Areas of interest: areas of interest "Sport and cultural"
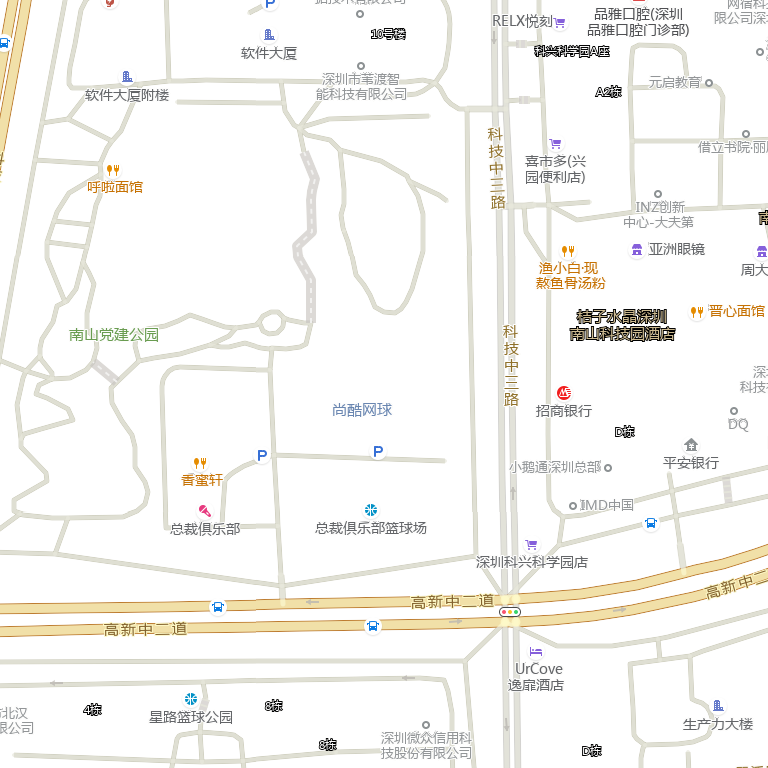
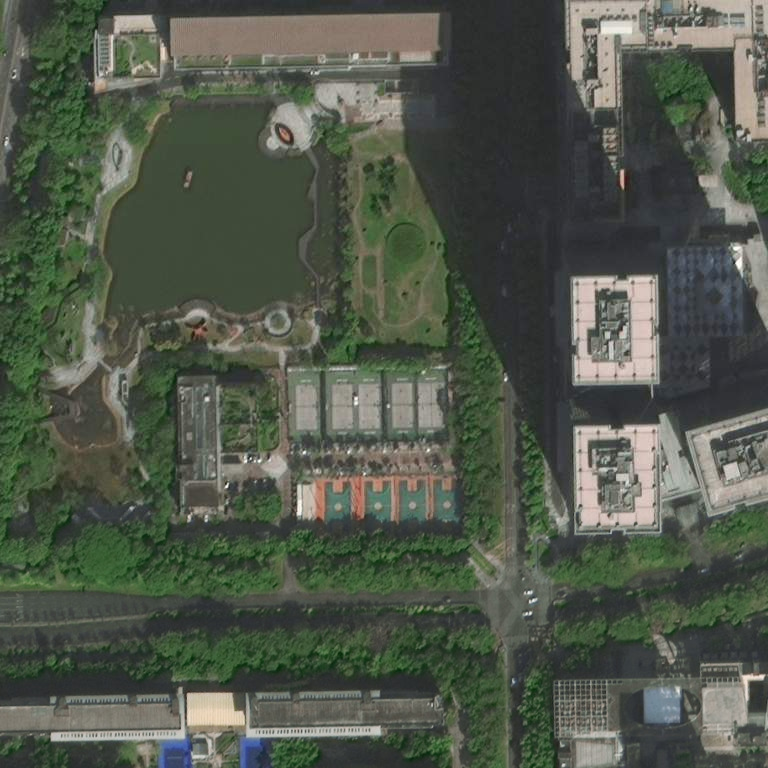